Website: crate-barrel
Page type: customer-info-address
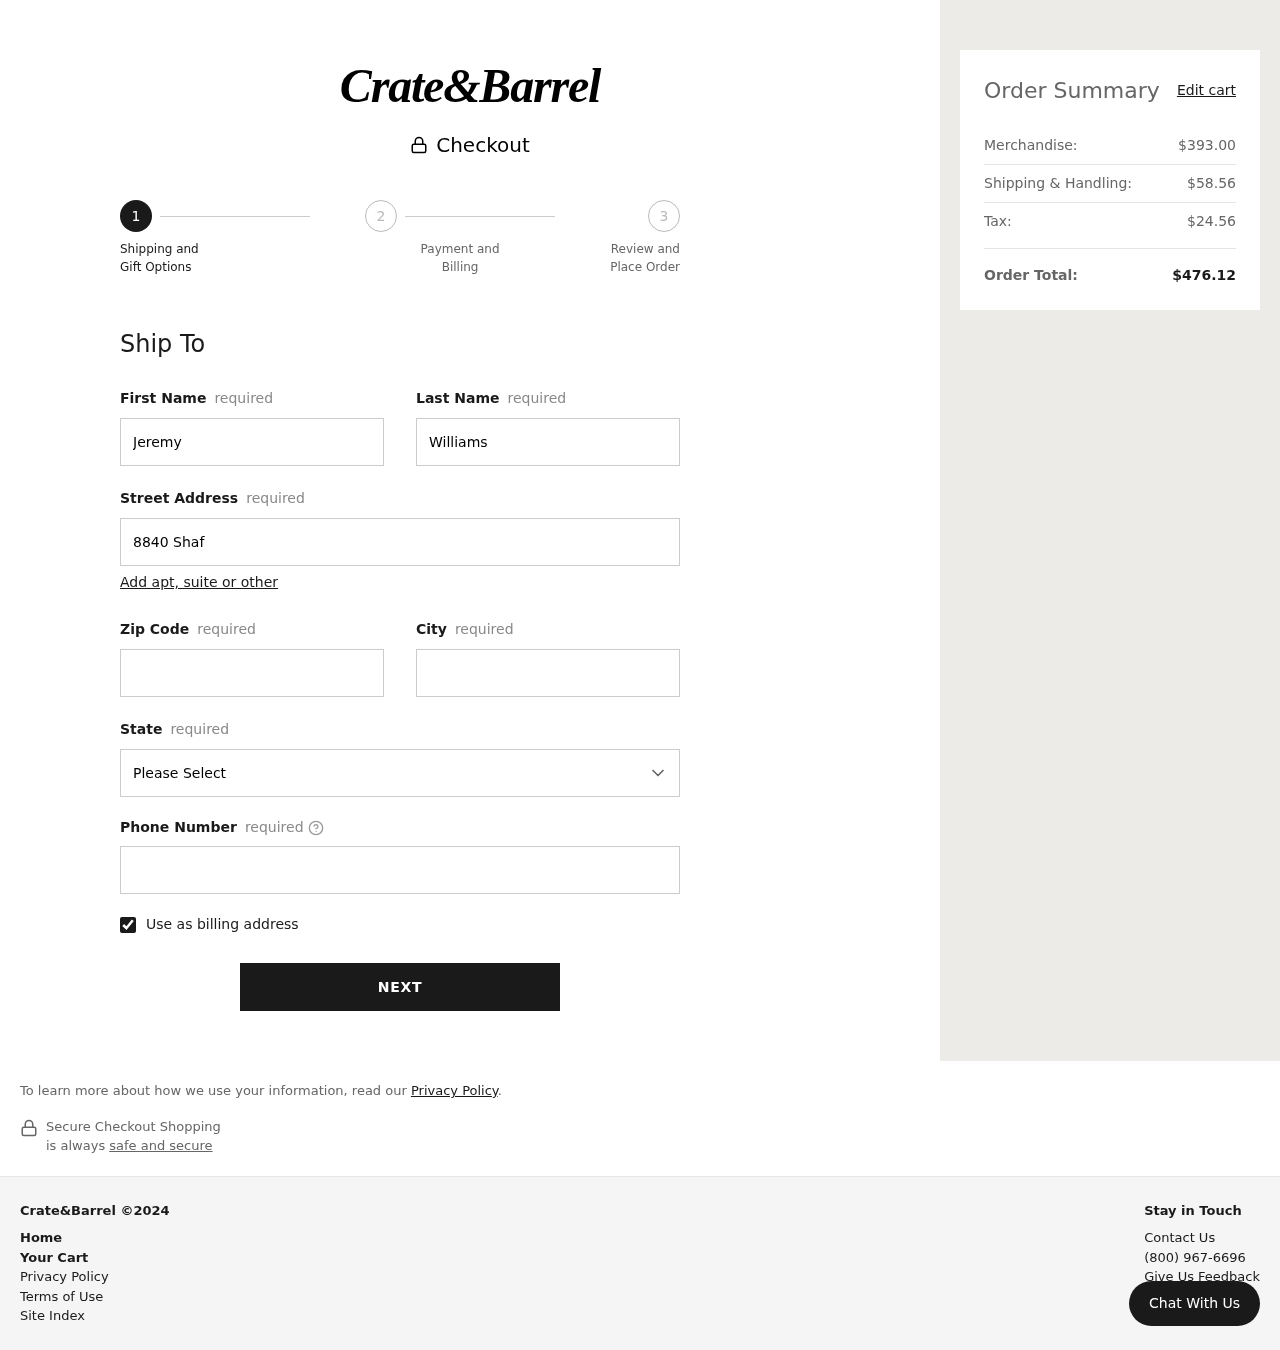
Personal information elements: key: PII_CITY
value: New Stevenside
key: PII_FIRSTNAME
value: Jeremy
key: PII_LASTNAME
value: Williams
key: PII_PHONE
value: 2954869737
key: PII_POSTCODE
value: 30799
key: PII_STATE
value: New York
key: PII_STREET
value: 8840 Shaffer Unions Suite 267
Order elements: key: ORDER_SUBTOTAL
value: $393.00
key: ORDER_SHIPPING_COST
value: $58.56
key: ORDER_TAX
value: $24.56
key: ORDER_TOTAL
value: $476.12